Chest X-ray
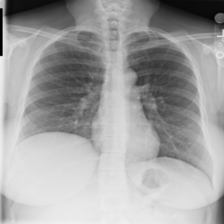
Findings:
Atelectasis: negative
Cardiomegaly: negative
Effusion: negative
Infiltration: negative
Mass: negative
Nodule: negative
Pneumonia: negative
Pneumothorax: negative
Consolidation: negative
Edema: negative
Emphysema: negative
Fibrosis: negative
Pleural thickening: negative
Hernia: negative